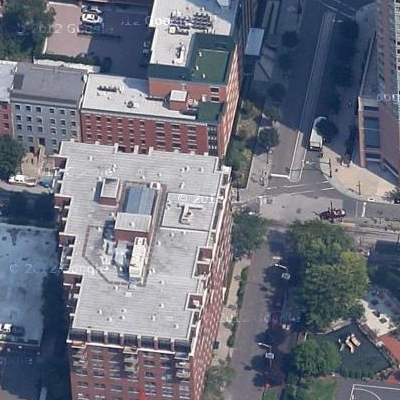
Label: Industry